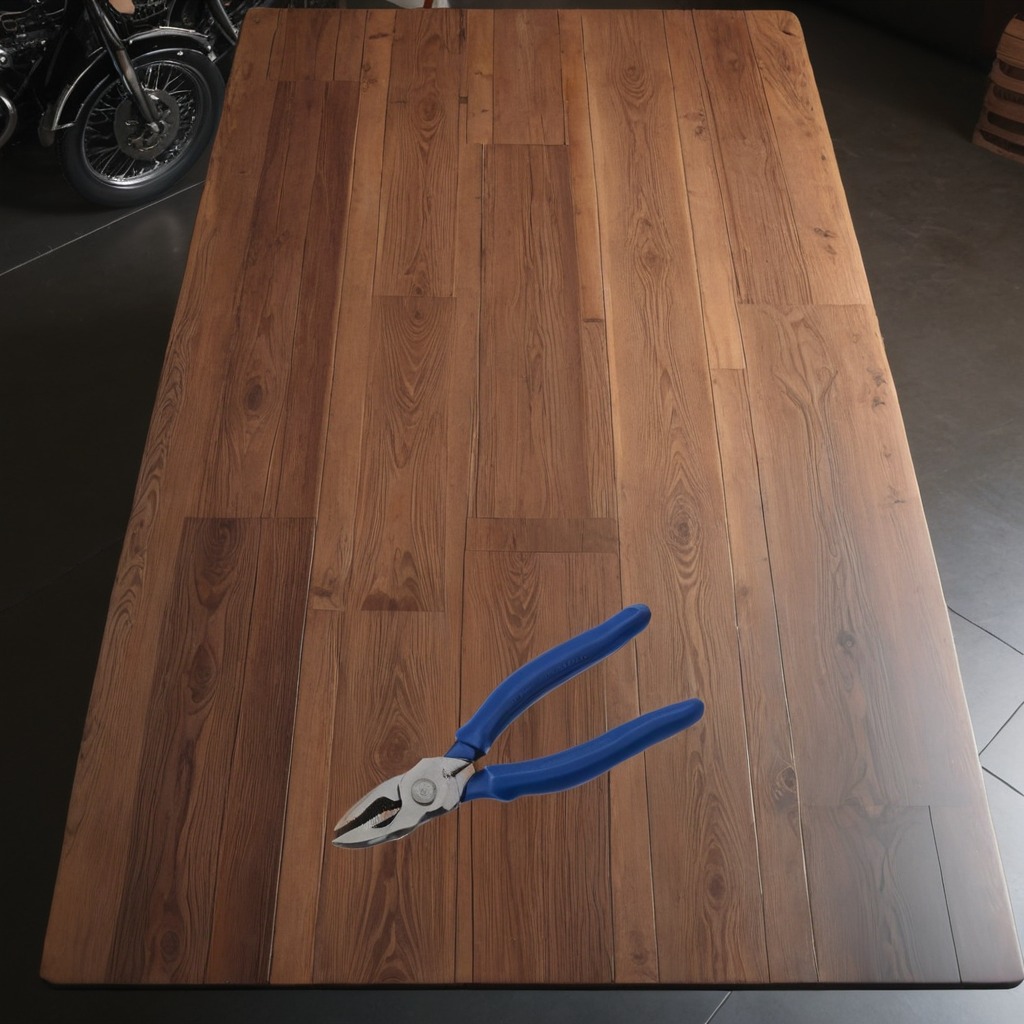
A plier is lying on the oil-spilled wooden table in a vintage motorcycle garage.